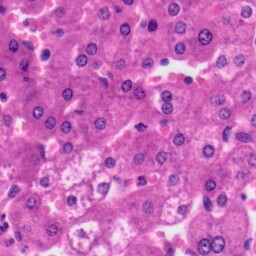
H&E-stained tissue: Liver